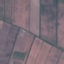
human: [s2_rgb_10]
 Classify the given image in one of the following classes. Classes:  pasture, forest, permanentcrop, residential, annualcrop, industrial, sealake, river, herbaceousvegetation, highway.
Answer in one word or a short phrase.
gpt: AnnualCrop